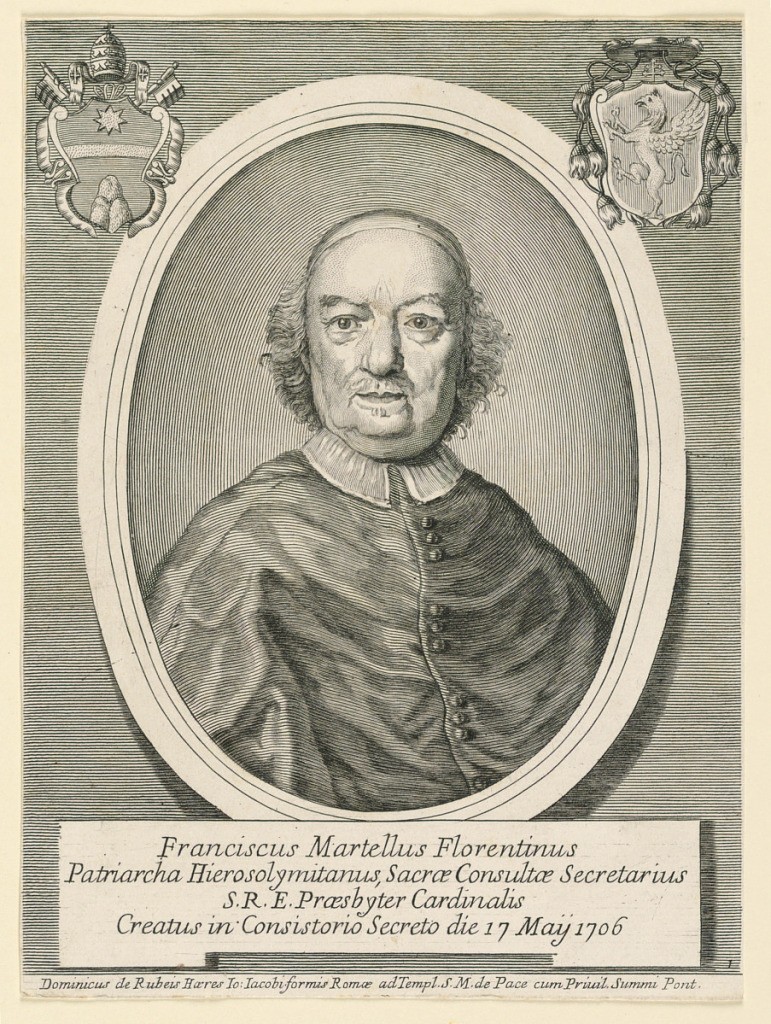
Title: Portrait of Cardinal Francesco Martelli
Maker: Girolamo Rossi (de Rubeis) II, Italian, 1682 - 1762
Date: ca. 1750
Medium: Engraving on paper
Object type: Print
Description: Half-length portrait of the middle-aged cardinal. his head facing frontally, the body turned slightly towards right. The Cardinal wears skull-cap and cape. Above the oval frame: Coat of arms of the Cardinal at right, at left, Pope Clement XI.